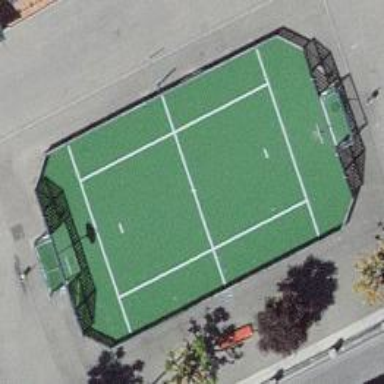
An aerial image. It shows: Basketball court with artificial turf.